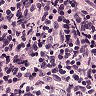
Metastatic tissue present: no